Question: As an exercise I was building a neural network in numpy from scratch.
For simplicity I wanted to use it to solve XOR problem. I derived all the equation and put everything together, but it looks like my network doesn't learn. I've spent some time trying to spot the mistake, but without success. Maybe you notice something I'm missing here?
'''
X = [(0,0), (1,0), (0,1), (1,1)]
Y = [0, 1, 1, 0]
w1 = 2 * np.random.random(size=(2,3)) - 1
w2 = 2 * np.random.random(size=(3,1)) - 1
b1 = 2 * np.random.random(size=(1,3)) - 1
b2 = 2 * np.random.random(size=(1,1)) - 1
def sigmoid(x):
return 1./(1 + np.exp(-x))
def dsigmoid(y):
return y*(1-y)
N = 1000
error = np.zeros((N,1))
for n in range(N):
Dw_1 = np.zeros((2,3))
Dw_2 = np.zeros((3,1))
Db_1 = np.zeros((1,3))
Db_2 = np.zeros((1,1))
for i in range(len(X)): # iterate over all examples
x = np.array(X[i])
y = np.array(Y[i])
# Forward pass, 1st layer
act1 = np.dot(w1.T, x) + b1
lay1 = sigmoid(act1)
# Forward pass, 2nd layer
act2 = np.dot(w2.T, lay1.T) + b2
lay2 = sigmoid(act2)
# Computing error
E = 0.5*(lay2 - y)**2
error[n] += E[0]
# Backprop, 2nd layer
delta_l2 = (y-lay2) * dsigmoid(lay2)
corr_w2 = (delta_l2 * lay1).T
corr_b2 = delta_l2 * 1
# Backprop, 1st layer
delta_l1 = np.dot(w2, delta_l2) * dsigmoid(lay1).T
corr_w1 = np.outer(x, delta_l1)
corr_b1 = (delta_l1 * 1).T
Dw_2 += corr_w2
Dw_1 += corr_w1
Db_2 += corr_b2
Db_1 += corr_b1
if n % 1000 == 0:
print y, lay2,
if n % 1000 == 0:
print
w2 = w2 - eta * Dw_2
b2 = b2 - eta * Db_2
w1 = w1 - eta * Dw_1
b1 = b1 - eta * Db_1
error[n] /= len(X)
'''

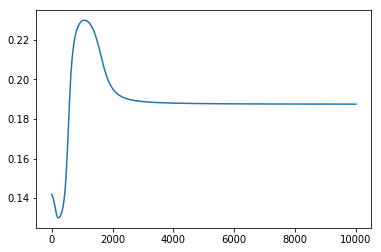
Answer: There were small mistakes in it, I hope this helps you
'''
import numpy as np
import matplotlib.pyplot as plt
X = [(0, 0), (1, 0), (0, 1), (1, 1)]
Y = [0, 1, 1, 0]
eta = 0.7
w1 = 2 * np.random.random(size=(2, 3)) - 1
w2 = 2 * np.random.random(size=(3, 1)) - 1
b1 = 2 * np.random.random(size=(1, 3)) - 1
b2 = 2 * np.random.random(size=(1, 1)) - 1
def sigmoid(x):
return 1. / (1 + np.exp(-x))
def dsigmoid(y):
return y * (1 - y)
N = 2000
error = []
for n in range(N):
Dw_1 = np.zeros((2, 3))
Dw_2 = np.zeros((3, 1))
Db_1 = np.zeros((1, 3))
Db_2 = np.zeros((1, 1))
tmp_error = 0
for i in range(len(X)): # iterate over all examples
x = np.array(X[i]).reshape(1, 2)
y = np.array(Y[i])
layer1 = sigmoid(np.dot(x, w1) + b1)
output = sigmoid(np.dot(layer1, w2) + b2)
tmp_error += np.mean(np.abs(output - y))
d_w2 = np.dot(layer1.T, ((output - y) * dsigmoid(output)))
d_b2 = np.dot(1, ((output - y) * dsigmoid(output)))
d_w1 = np.dot(x.T, (np.dot((output - y) * dsigmoid(output), w2.T) * dsigmoid(layer1)))
d_b1 = np.dot(1, (np.dot((output - y) * dsigmoid(output), w2.T) * dsigmoid(layer1)))
Dw_2 += d_w2
Dw_1 += d_w1
Db_1 += d_b1
Db_2 += d_b2
w2 = w2 - eta * Dw_2
w1 = w1 - eta * Dw_1
b1 = b1 - eta * Db_1
b2 = b2 - eta * Db_2
error.append(tmp_error)
error = np.array(error)
print(error.shape)
plt.plot(error)
plt.show()
'''
<URL>